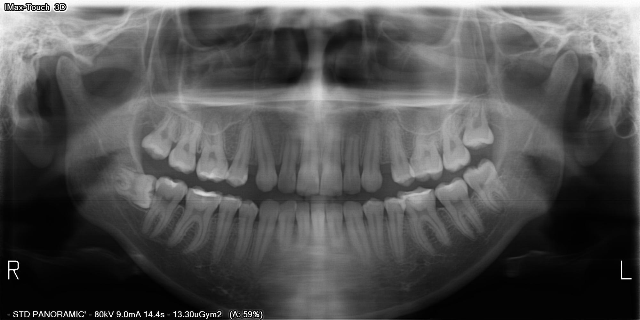
adult